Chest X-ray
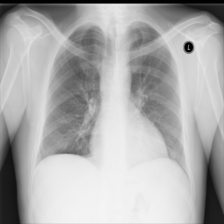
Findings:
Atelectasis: negative
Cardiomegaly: negative
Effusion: negative
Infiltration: negative
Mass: negative
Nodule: negative
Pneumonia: negative
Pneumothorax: negative
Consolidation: negative
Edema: negative
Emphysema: negative
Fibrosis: negative
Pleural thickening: negative
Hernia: negative